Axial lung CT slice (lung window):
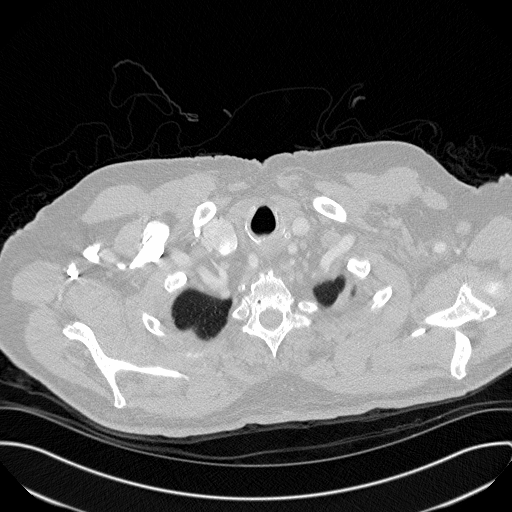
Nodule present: no